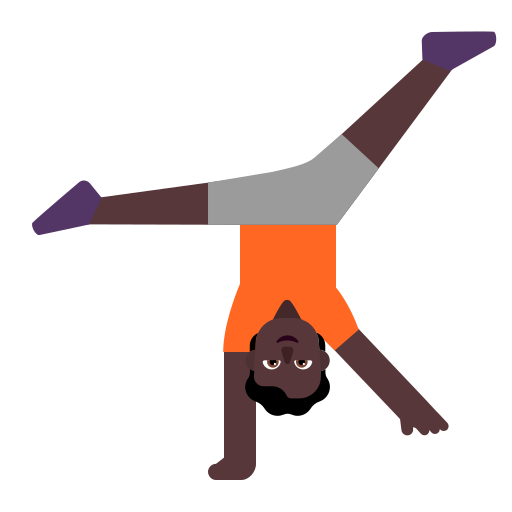
person cartwheeling flat dark